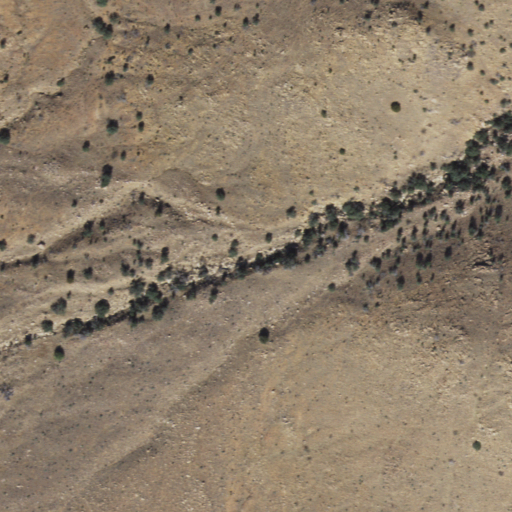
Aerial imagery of valley in Arizona named Martin Canyon containing shrub and grassland